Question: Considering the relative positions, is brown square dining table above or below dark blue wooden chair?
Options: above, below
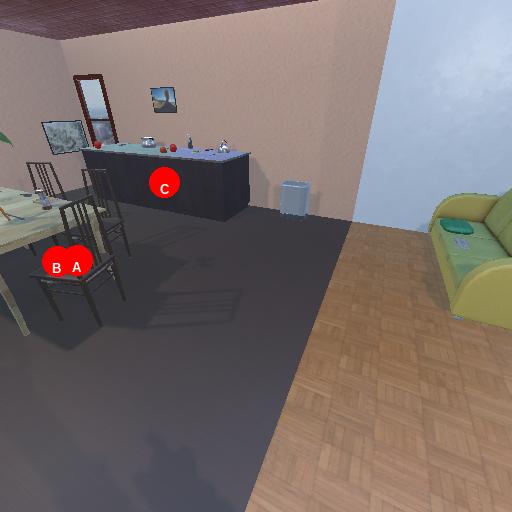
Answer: above